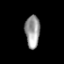
Tissue: prostate
Cell type: T cells
Senescence score: 0.3479
Nuclear area (px): 466
Mean DAPI intensity: 154.193